Field crop: tomato
Growth stage: 2
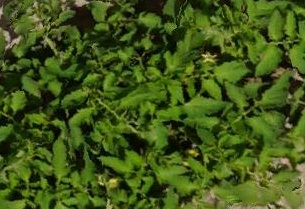
Species: tomato